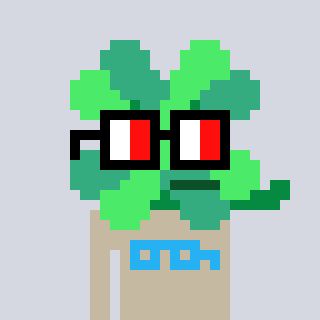
a pixel art character with square glasses with black frames and red eyes, a clover-shaped head and a bege-colored body on a cool background